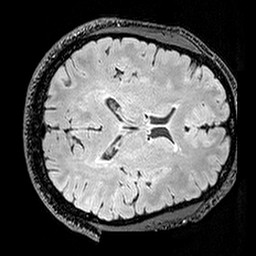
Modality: T2w
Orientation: axial
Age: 37
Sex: male
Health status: healthy
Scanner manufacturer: siemens
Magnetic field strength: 3 T
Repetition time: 5 s
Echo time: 0.396 s